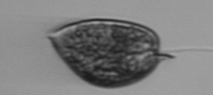
Label: Prorocentrum_micans